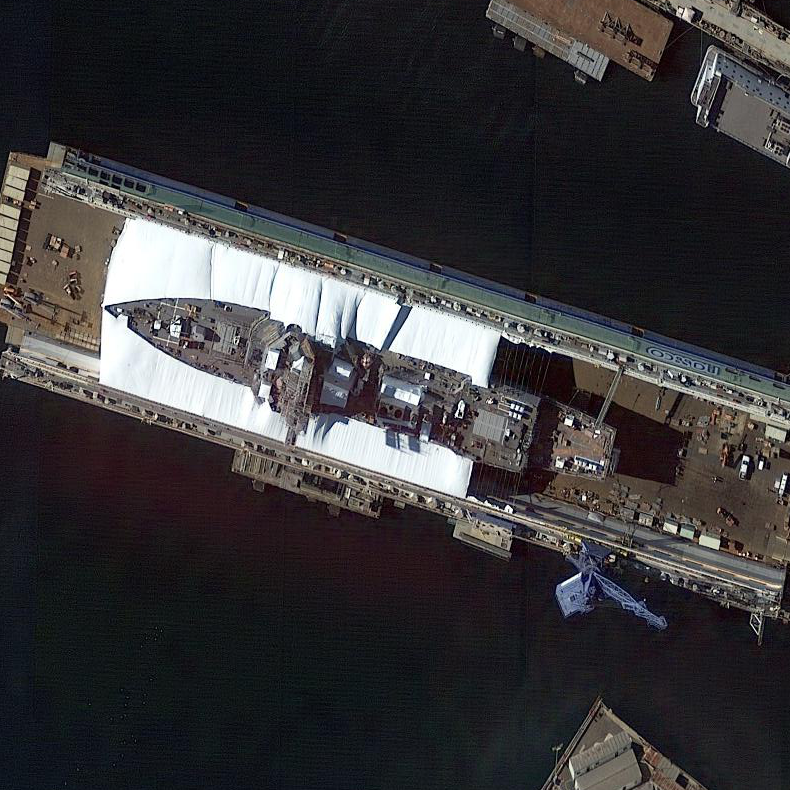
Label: destroyer